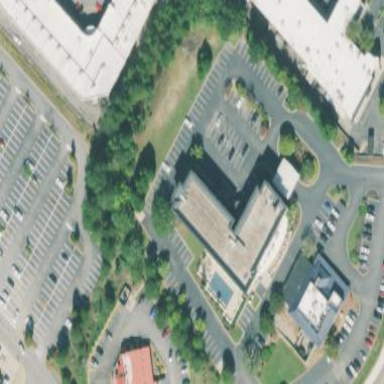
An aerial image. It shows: Hotel building.